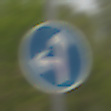
Verkehrszeichen: VorgeschriebeneFahrtrichtungGeradeausOderLinks
Umgebung: Outdoor, Nature
Tageszeit: MorningAfternoon
Wetter: Overcast
Licht: Natural
Jahreszeit: NotSpecified
Kontrast: LowContrast